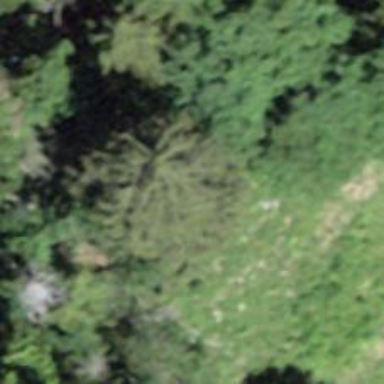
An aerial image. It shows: Needle-leaved tree in natural setting.